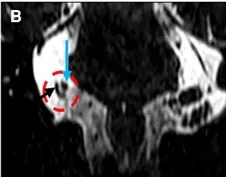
Three-dimensional T2-weighted images. Demonstrating the AICA. Black arrow),. The VII/VIII complex. Green arrow).
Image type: radiology (mri)